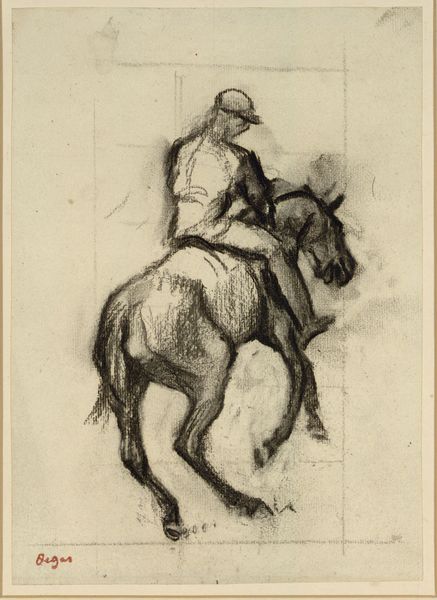
Titel: Jockey auf einem Pferd in Rückenansicht
Künstler: Edgar Degas
Standort: Wien
Institution: Albertina, Wien
Schlagwörter: mann, schatten, bewegung, degas, hut, licht, rücken, schwarz, skizze, weiss, zeichnung, jacke, kappe, mütze, signatur, blatt, ohren, pferd, reiter, ausritt, beine, bewegt, fell, huf, hufe, mähne, ritt, sattel, schweif, sprung, papier, perspektive, studie, graphik, linien, detail, wettkampf, kohle, hinten, schwarzweiss, schraffur, radierung, bleistift, entwurf, kohlezeichnung, rückansicht, dynamisch, schirmmütze, raster, galopp, dreckig, maßstab, kohlestift, masstab, trab, skitze, jockey, wiehern, zeichnunh, verschmiert, bocken, hilfslinien, abwurf, joeckey, schwarze kohle, kohle und papier